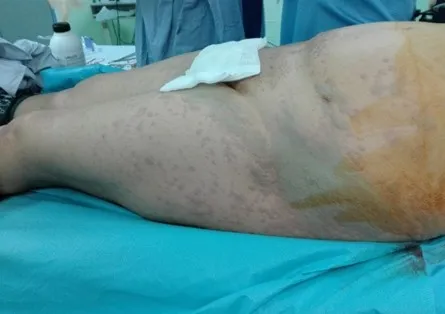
Acute blue urticaria due to patent blue spreads to the whole body, Korbi et al, 2018, Monastir, Tunisia.
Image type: medical_photograph (other_medical_photograph)